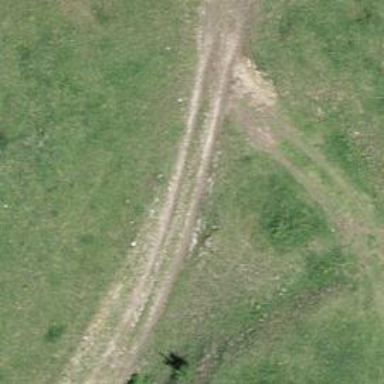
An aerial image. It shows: Track with grade 3 tracktype.